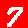
Digit: 7